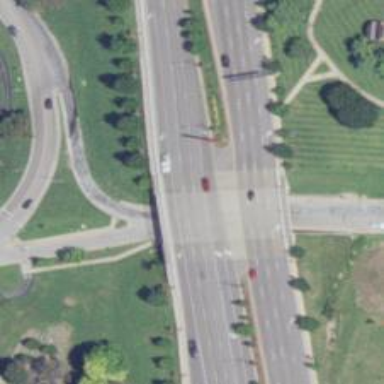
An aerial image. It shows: Primary highway crossing over bridge.